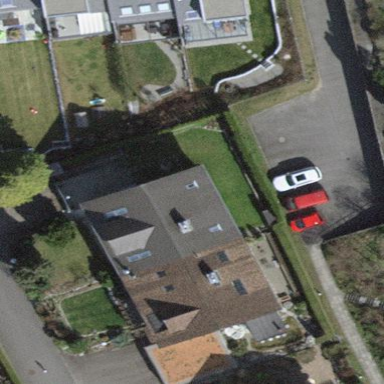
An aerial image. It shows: Simple house.